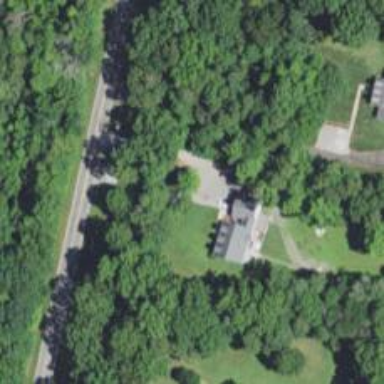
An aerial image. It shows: Driveway leading to service road.